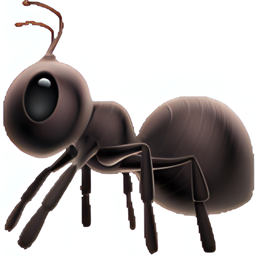
Name: ant
Emoji: 🐜
Group: Animals & Nature
Sub-group: animal-bug